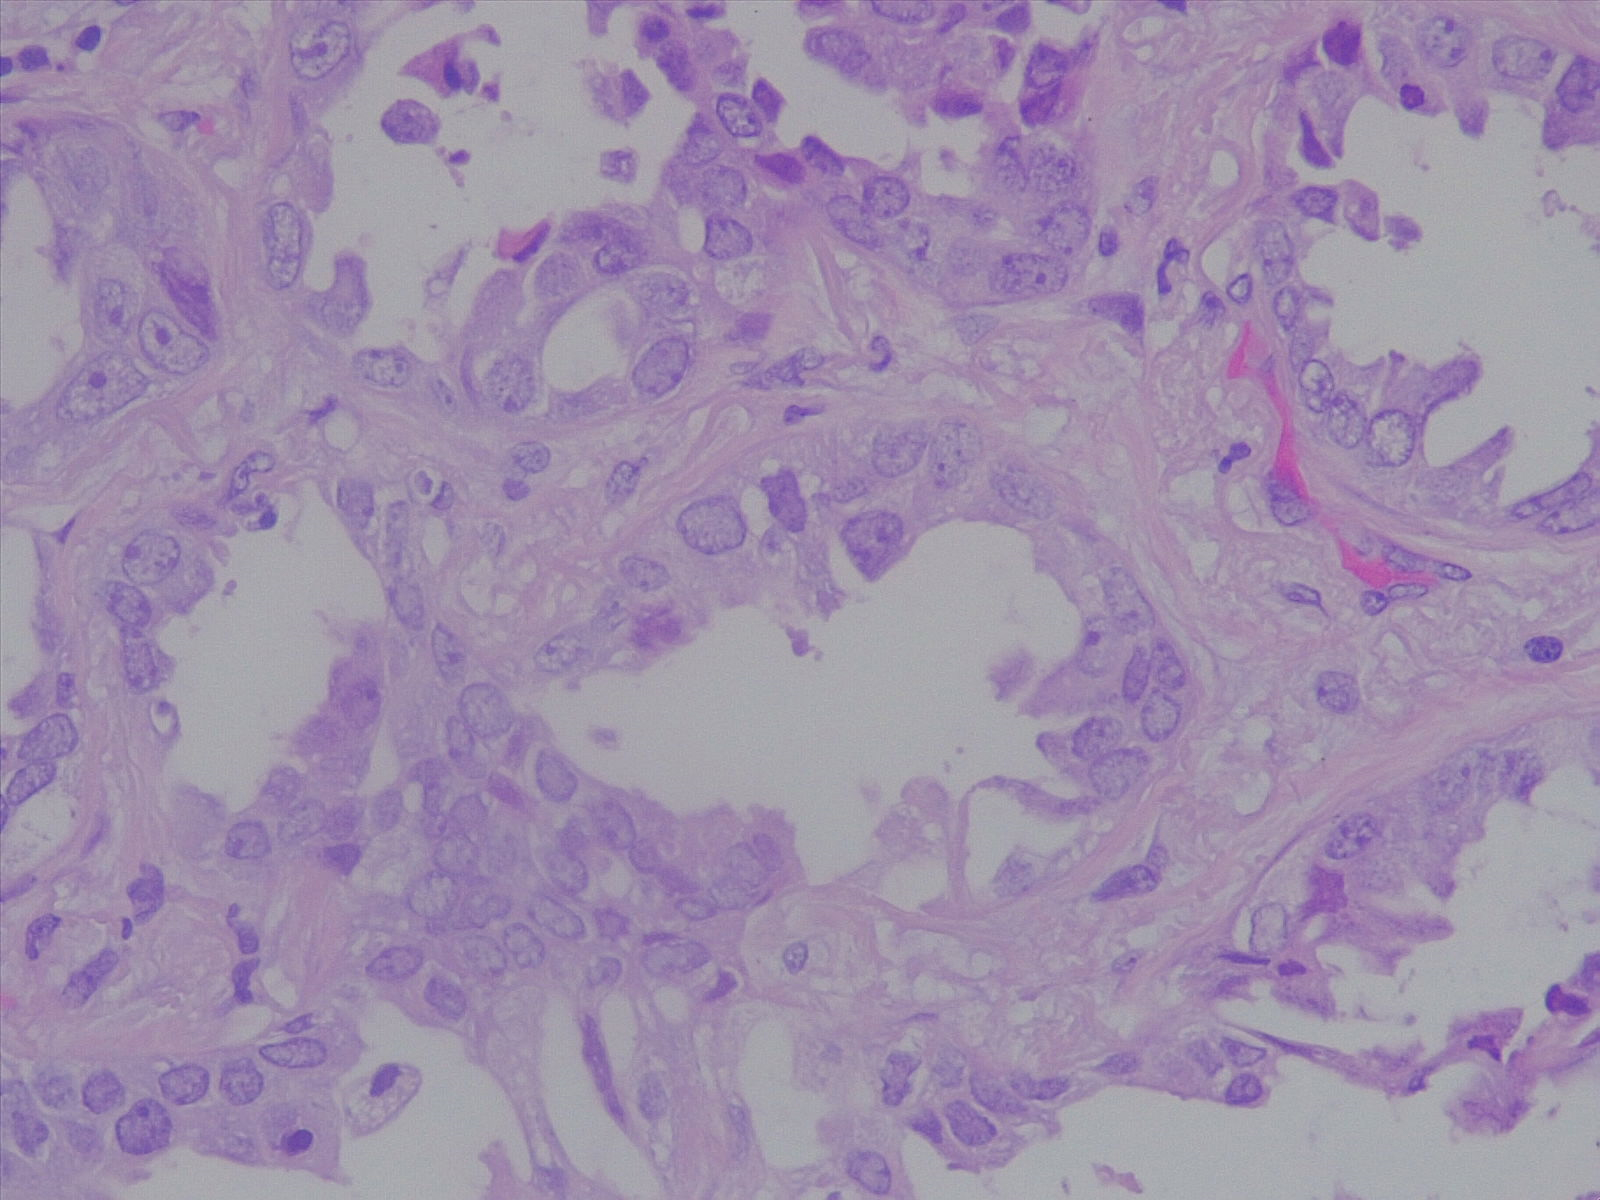
Label: lung adenocarcinoma, well differentiated